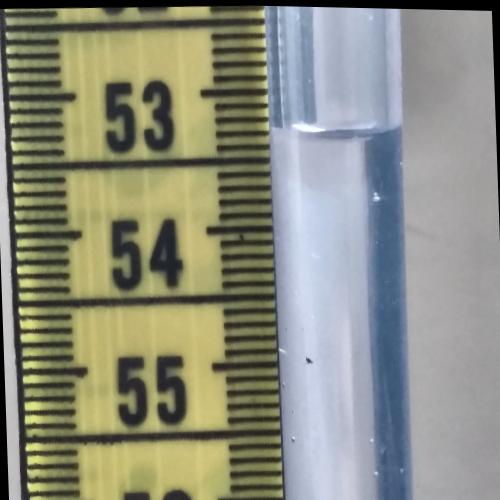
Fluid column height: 53.3 cm